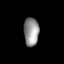
Tissue: lung
Cell type: Epithelial cells
Senescence score: 0.2283
Nuclear area (px): 421
Mean DAPI intensity: 147.036